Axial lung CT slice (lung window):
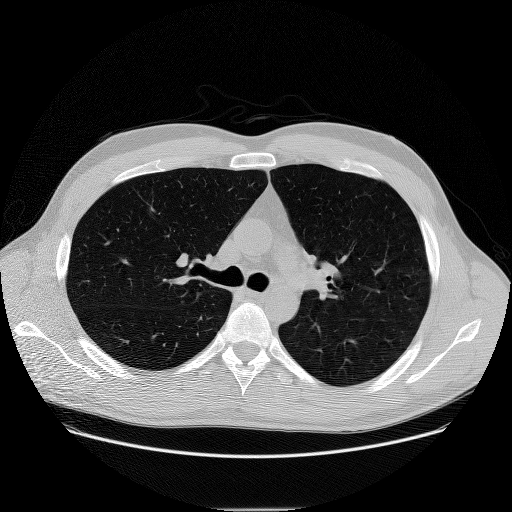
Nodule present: no